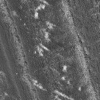
Atmospheric dust classification: not_dusty